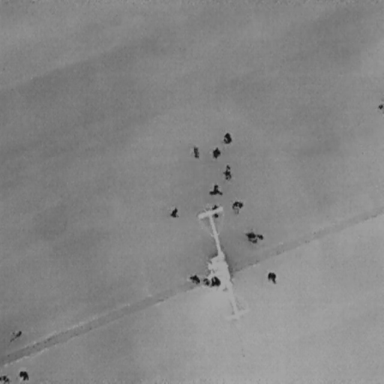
There are 15 People in the infrared image.